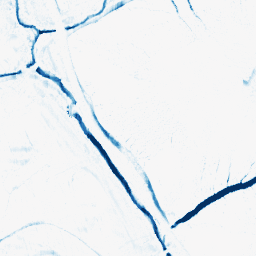
Category: morphological
Decomposition family: morphological_ellipse
Decomposition parameters: operation: closing
width: 10
height: 5
Upsampling method: bicubic_16x
Upsampling parameters: scale: 16
Upsampling scale: 16